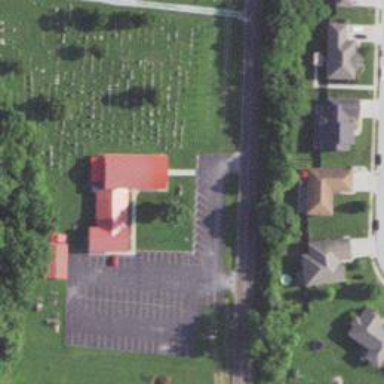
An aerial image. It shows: Place of worship.